Question: I'm trying to make a really simple text input field (to replicate later for a more complex purpose). Using IDEA 14 CE, not sure it matters. I wrote this code:
'''
import groovy.swing.SwingBuilder
import groovy.beans.Bindable
import static javax.swing.JFrame.EXIT_ON_CLOSE
import java.awt.*
String word
@Bindable
class UserInput {
String word
//String toString() { "$word" }
}
def userInput = new UserInput(word: null)
def swingBuilder = new SwingBuilder()
swingBuilder.edt {
lookAndFeel 'nimbus'
// frame size
def width = 350
def height = 230
frame (
title: 'Input',
size: [width, height],
show: true,
locationRelativeTo: null,
defaultCloseOperation: EXIT_ON_CLOSE ) {
borderLayout(vgap: 5)
panel(constraints:
BorderLayout.CENTER,
border: compoundBorder([emptyBorder(10), titledBorder('Input:')]))
{
tableLayout {
tr {
td { label 'Input: ' }
td { textField userInput.word, id: userInput.word, columns: 20 }
}
}
}
panel(constraints: BorderLayout.SOUTH) {
button text: 'Print word', actionPerformed: {
println """Word: ${userInput.word}"""
}
}
}
}
'''
When I run it, I get this Swing box:

No matter what I input, when I click it always prints:
>
What am I doing wrong? Seems like I am failing to assign user input to a parameter or something like that, but I cannot figure it out.
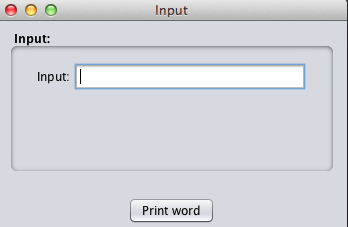
Answer: Right, you need to use bean binding to get the text property of the textField bound to your model. This works:
'''
import groovy.swing.SwingBuilder
import groovy.beans.Bindable
import static javax.swing.JFrame.EXIT_ON_CLOSE
import java.awt.*
String word
@Bindable
class UserInput {
String word
}
def userInput = new UserInput(word: null)
def swingBuilder = new SwingBuilder().edt {
lookAndFeel 'nimbus'
// frame size
def width = 350
def height = 230
frame (title: 'Input',
size: [width, height],
show: true,
locationRelativeTo: null ) {
borderLayout(vgap: 5)
panel(constraints: BorderLayout.CENTER,
border: compoundBorder([emptyBorder(10), titledBorder('Input:')])) {
tableLayout {
tr {
td { label 'Input: ' }
td { textField id:'input', columns: 20 }
}
}
}
panel(constraints: BorderLayout.SOUTH) {
button text: 'Print word', actionPerformed: {
println """Word: ${userInput.word}"""
}
}
// Bind the text field to the bean
bean userInput, word: bind { input.text }
}
}
'''